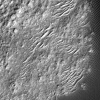
Atmospheric dust classification: not_dusty